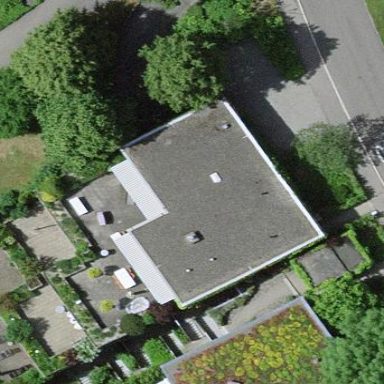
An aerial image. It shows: Terrace building.